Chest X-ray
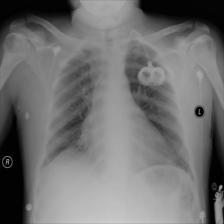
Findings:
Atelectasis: negative
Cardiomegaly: negative
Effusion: negative
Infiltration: negative
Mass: negative
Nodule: negative
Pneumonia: negative
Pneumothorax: negative
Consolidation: negative
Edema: negative
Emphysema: negative
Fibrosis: negative
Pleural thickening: negative
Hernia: negative